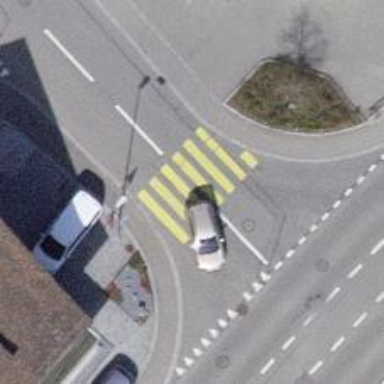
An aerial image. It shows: Uncontrolled zebra crossing on the road.